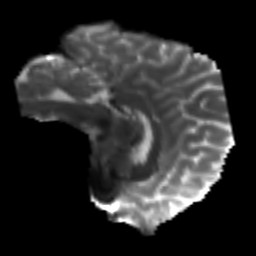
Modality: T2w
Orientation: sagittal
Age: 29
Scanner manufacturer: siemens
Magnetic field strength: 3 T
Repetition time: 4.52 s
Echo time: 0.084 s